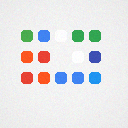
Screen state: on